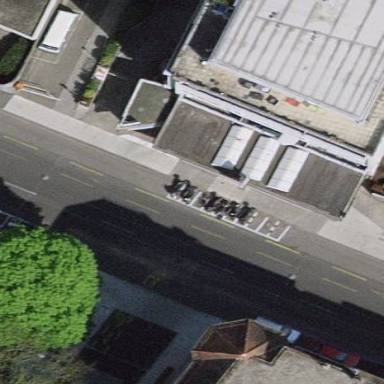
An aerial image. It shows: Building that serves as fuel station.